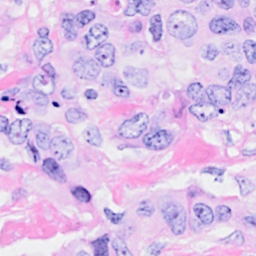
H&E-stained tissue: Breast